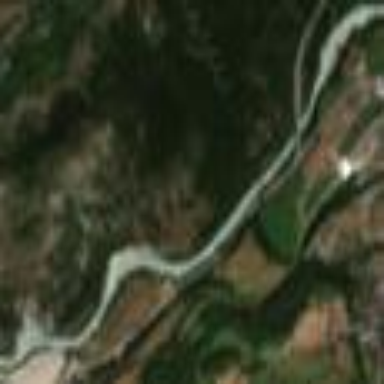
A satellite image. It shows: River flowing through natural landscape.